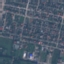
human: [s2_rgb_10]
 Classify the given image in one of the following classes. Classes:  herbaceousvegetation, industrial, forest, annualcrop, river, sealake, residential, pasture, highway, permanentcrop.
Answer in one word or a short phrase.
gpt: Residential